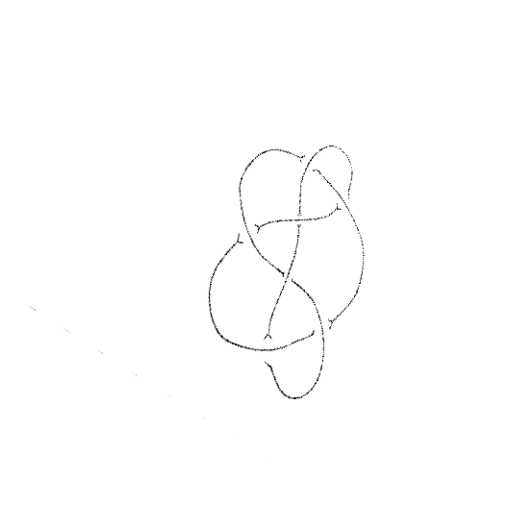
Crossing number: 7